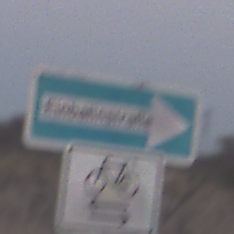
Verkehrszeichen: EinbahnstrasseRechtsweisend
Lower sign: RichtungsangabeDurchPfeile9
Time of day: SunriseSunset
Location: Outdoor (Nature)
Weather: Clear
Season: NotSpecified
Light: Natural